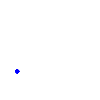
Particle: kaon